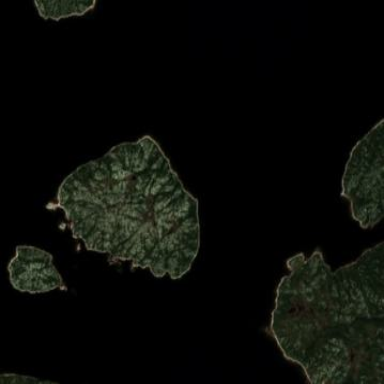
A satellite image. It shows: Island in the natural setting.